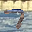
Label: 7